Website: macys
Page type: cross-sells
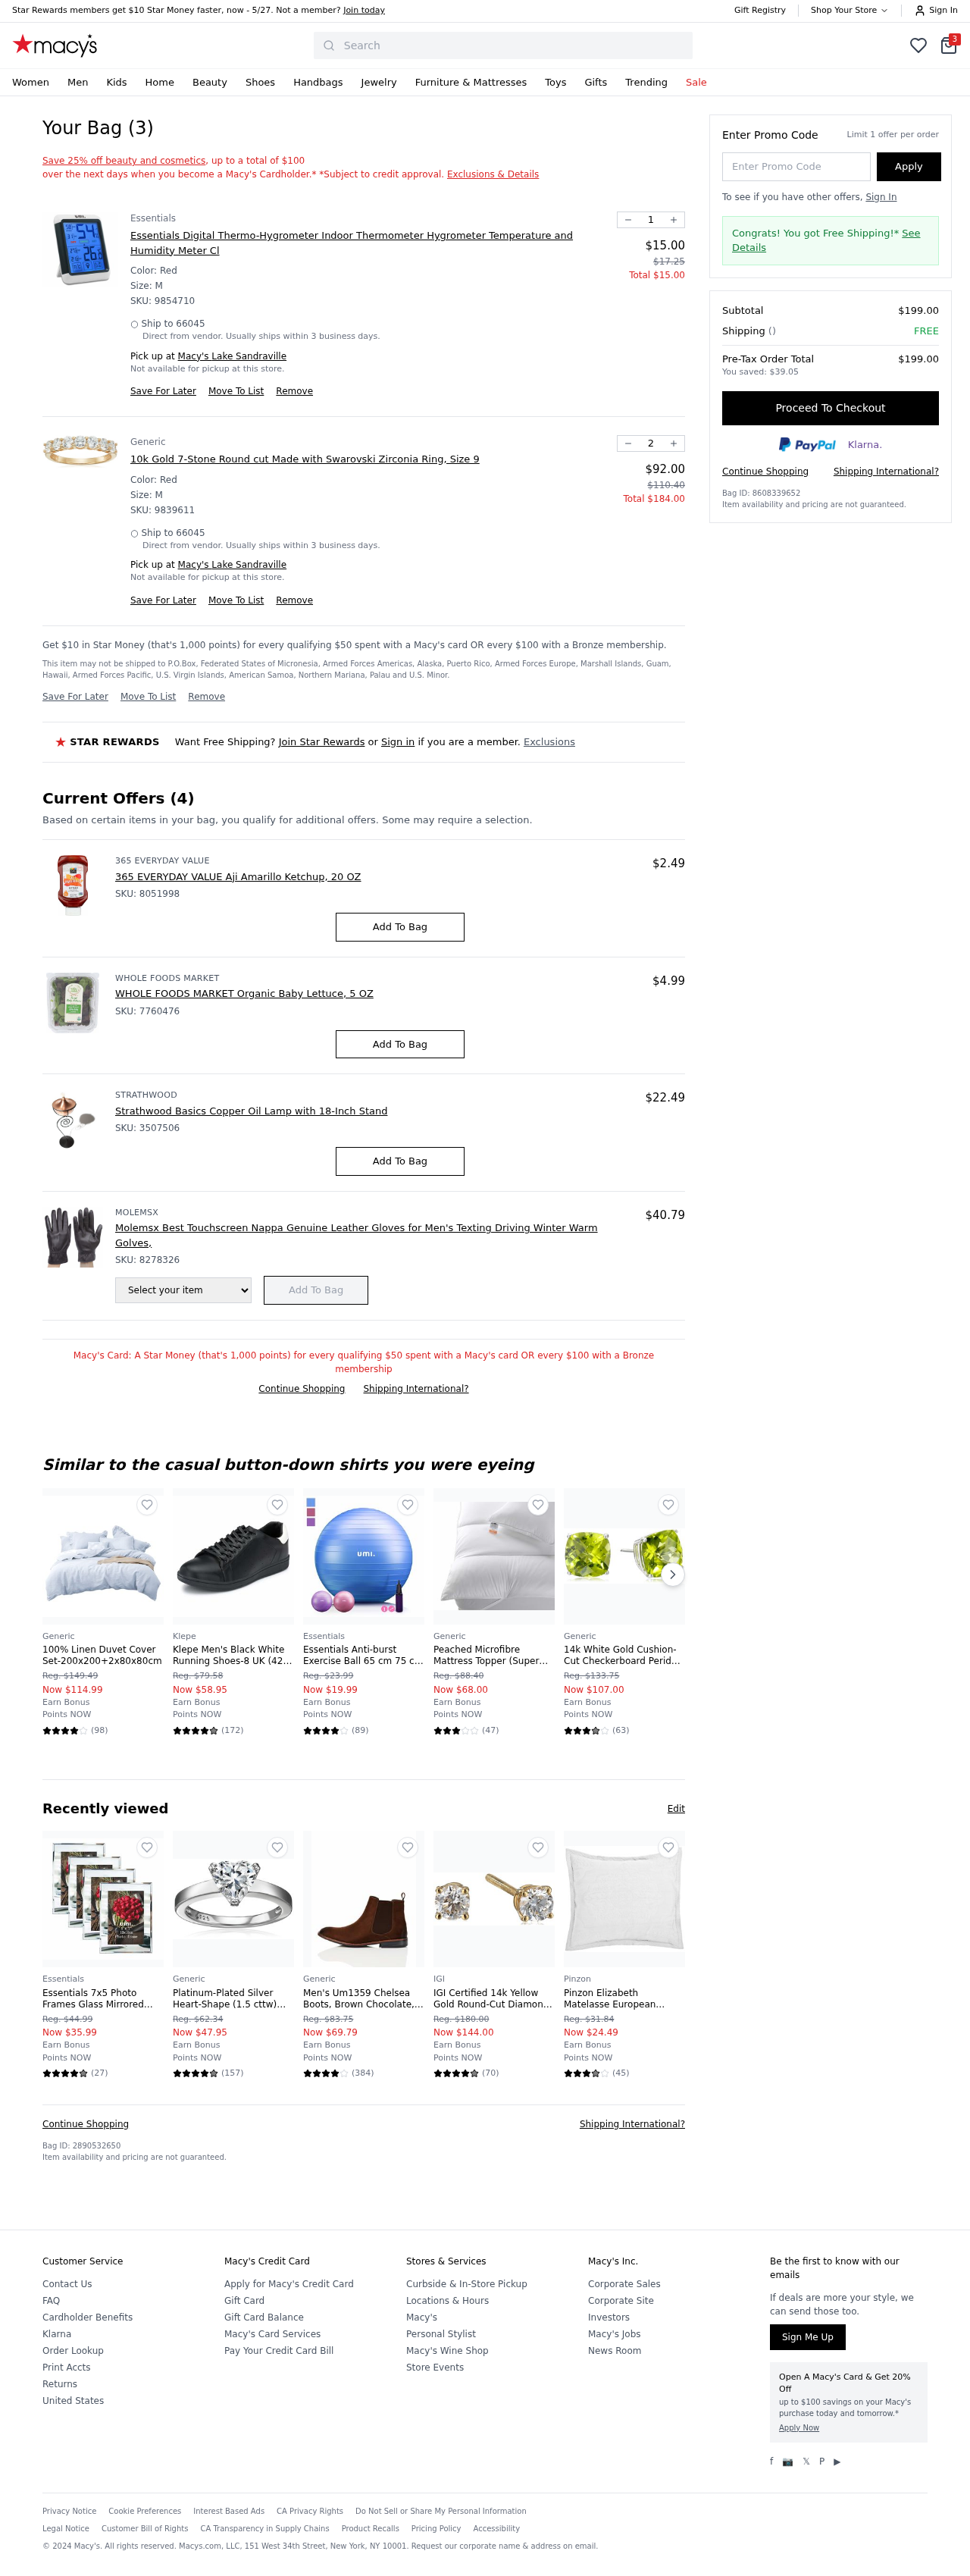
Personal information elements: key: PII_CITY
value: Lake Sandraville
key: PII_POSTCODE
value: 66045
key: PII_PROMO_CODE
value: OFF53
Product elements: key: PRODUCT10_BRAND
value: Essentials
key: PRODUCT10_NAME
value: Essentials 7x5 Photo Frames Glass Mirrored Picture Frame 7 x 5 Set, 4 Pack, Tabletop Display
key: PRODUCT10_NUM_RATINGS
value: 27
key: PRODUCT10_PRICE
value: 35.99
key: PRODUCT10_RATING
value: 4.7
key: PRODUCT11_BRAND
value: Generic
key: PRODUCT11_NAME
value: Platinum-Plated Silver Heart-Shape (1.5 cttw) Solitaire Ring made with Swarovski Zirconia, Size 5
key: PRODUCT11_NUM_RATINGS
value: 157
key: PRODUCT11_PRICE
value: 47.95
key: PRODUCT11_RATING
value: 4.6
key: PRODUCT12_BRAND
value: Generic
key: PRODUCT12_NAME
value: Men's Um1359 Chelsea Boots, Brown Chocolate, US:7
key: PRODUCT12_NUM_RATINGS
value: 384
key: PRODUCT12_PRICE
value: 69.79
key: PRODUCT12_RATING
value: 4.3
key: PRODUCT13_BRAND
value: IGI
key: PRODUCT13_NAME
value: IGI Certified 14k Yellow Gold Round-Cut Diamond Studs (0.33 cttw, H-I Color, I1-I2 Clarity)
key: PRODUCT13_NUM_RATINGS
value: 70
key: PRODUCT13_PRICE
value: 144
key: PRODUCT13_RATING
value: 4.7
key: PRODUCT14_BRAND
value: Pinzon
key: PRODUCT14_NAME
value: Pinzon Elizabeth Matelasse European Sham, White
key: PRODUCT14_NUM_RATINGS
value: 45
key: PRODUCT14_PRICE
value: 24.49
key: PRODUCT14_RATING
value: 3.7
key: PRODUCT15_BRAND
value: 365 EVERYDAY VALUE
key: PRODUCT15_NAME
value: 365 EVERYDAY VALUE Aji Amarillo Ketchup, 20 OZ
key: PRODUCT15_PRICE
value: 2.49
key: PRODUCT16_BRAND
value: Strathwood
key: PRODUCT16_NAME
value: Strathwood Basics Copper Oil Lamp with 18-Inch Stand
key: PRODUCT16_PRICE
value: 22.49
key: PRODUCT1_BRAND
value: Essentials
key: PRODUCT1_NAME
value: Essentials Digital Thermo-Hygrometer Indoor Thermometer Hygrometer Temperature and Humidity Meter Cl
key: PRODUCT1_PRICE
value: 15
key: PRODUCT1_QUANTITY
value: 1
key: PRODUCT2_BRAND
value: Generic
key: PRODUCT2_NAME
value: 10k Gold 7-Stone Round cut Made with Swarovski Zirconia Ring, Size 9
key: PRODUCT2_PRICE
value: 92
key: PRODUCT2_QUANTITY
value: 2
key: PRODUCT3_BRAND
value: WHOLE FOODS MARKET
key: PRODUCT3_NAME
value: WHOLE FOODS MARKET Organic Baby Lettuce, 5 OZ
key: PRODUCT3_PRICE
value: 4.99
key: PRODUCT4_BRAND
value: Molemsx
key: PRODUCT4_NAME
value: Molemsx Best Touchscreen Nappa Genuine Leather Gloves for Men's Texting Driving Winter Warm Golves,
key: PRODUCT4_PRICE
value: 40.79
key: PRODUCT5_BRAND
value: Generic
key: PRODUCT5_NAME
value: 100% Linen Duvet Cover Set-200x200+2x80x80cm
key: PRODUCT5_NUM_RATINGS
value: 98
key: PRODUCT5_PRICE
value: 114.99
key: PRODUCT5_RATING
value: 4
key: PRODUCT6_BRAND
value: Klepe
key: PRODUCT6_NAME
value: Klepe Men's Black White Running Shoes-8 UK (42 EU) (9 US) (KP801/BLKWHT)
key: PRODUCT6_NUM_RATINGS
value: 172
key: PRODUCT6_PRICE
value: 58.95
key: PRODUCT6_RATING
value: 4.5
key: PRODUCT7_BRAND
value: Essentials
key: PRODUCT7_NAME
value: Essentials Anti-burst Exercise Ball 65 cm 75 cm Fitness Ball with Ball Pump Pezzi Ball for Yoga Pila
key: PRODUCT7_NUM_RATINGS
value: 89
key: PRODUCT7_PRICE
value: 19.99
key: PRODUCT7_RATING
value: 4.2
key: PRODUCT8_BRAND
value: Generic
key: PRODUCT8_NAME
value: Peached Microfibre Mattress Topper (Super King)
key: PRODUCT8_NUM_RATINGS
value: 47
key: PRODUCT8_PRICE
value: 68
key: PRODUCT8_RATING
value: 3.3
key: PRODUCT9_BRAND
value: Generic
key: PRODUCT9_NAME
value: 14k White Gold Cushion-Cut Checkerboard Peridot Stud Earrings (8mm)
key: PRODUCT9_NUM_RATINGS
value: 63
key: PRODUCT9_PRICE
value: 107
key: PRODUCT9_RATING
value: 3.6
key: PRODUCT1_SKU
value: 9854710
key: PRODUCT1_ORIGINAL_PRICE
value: $17.25
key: PRODUCT1_TOTAL
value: $15.00
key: PRODUCT2_SKU
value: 9839611
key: PRODUCT2_ORIGINAL_PRICE
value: $110.40
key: PRODUCT2_TOTAL
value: $184.00
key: PRODUCT15_SKU
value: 8051998
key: PRODUCT3_SKU
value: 7760476
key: PRODUCT16_SKU
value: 3507506
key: PRODUCT4_SKU
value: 8278326
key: PRODUCT5_ORIGINAL_PRICE
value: Reg. $149.49
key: PRODUCT6_ORIGINAL_PRICE
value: Reg. $79.58
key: PRODUCT7_ORIGINAL_PRICE
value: Reg. $23.99
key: PRODUCT8_ORIGINAL_PRICE
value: Reg. $88.40
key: PRODUCT9_ORIGINAL_PRICE
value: Reg. $133.75
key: PRODUCT10_ORIGINAL_PRICE
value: Reg. $44.99
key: PRODUCT11_ORIGINAL_PRICE
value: Reg. $62.34
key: PRODUCT12_ORIGINAL_PRICE
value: Reg. $83.75
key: PRODUCT13_ORIGINAL_PRICE
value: Reg. $180.00
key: PRODUCT14_ORIGINAL_PRICE
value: Reg. $31.84
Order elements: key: ORDER_NUM_ITEMS
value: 3
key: ORDER_SUBTOTAL
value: $199.00
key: ORDER_TOTAL
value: $199.00
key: ORDER_SAVINGS
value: $39.05
Search elements: key: HEADER_SEARCH
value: Search